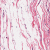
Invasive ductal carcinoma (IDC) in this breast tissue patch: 0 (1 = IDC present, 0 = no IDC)